Interaction volume radius: 5 \u00c5
Interaction volume height: 10 \u00c5
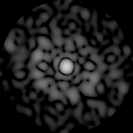
Disorder parameter: 0.9067